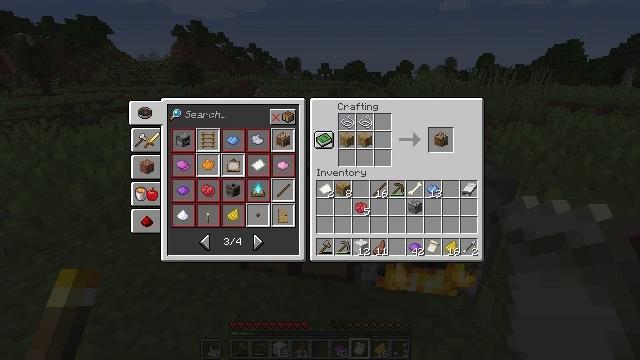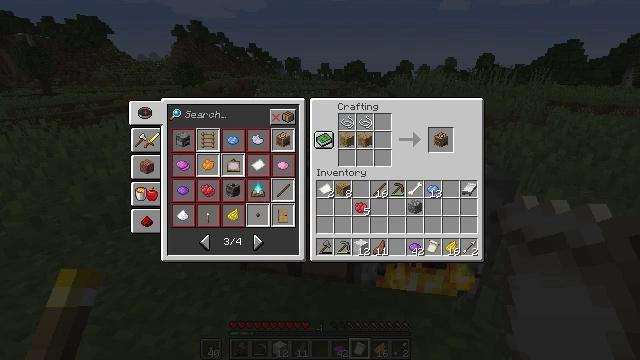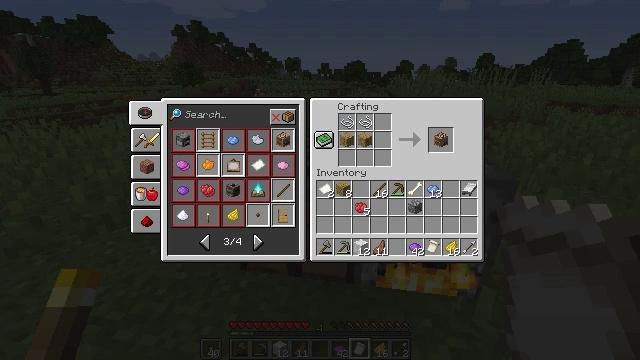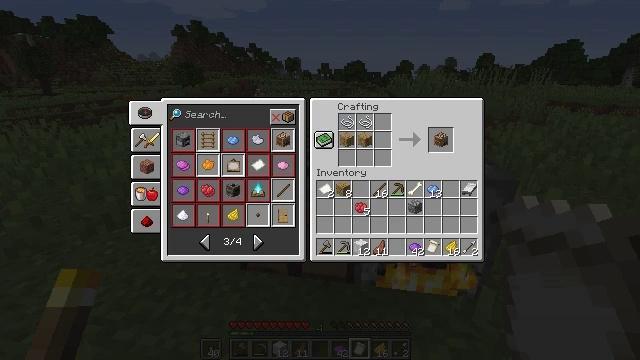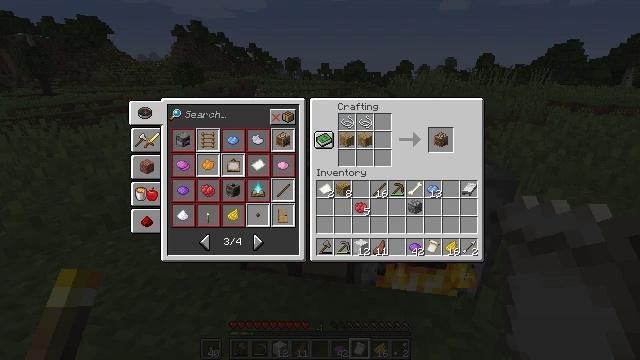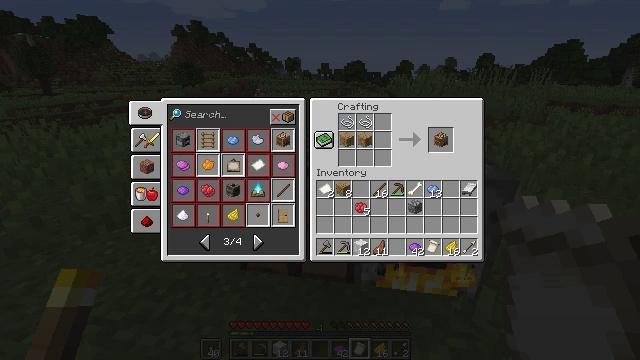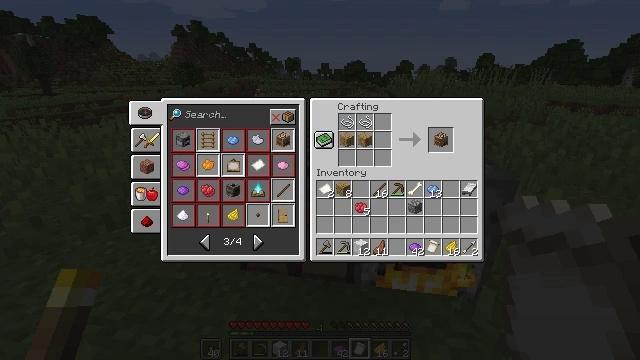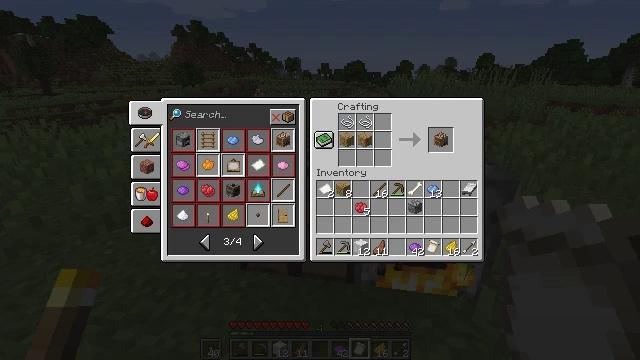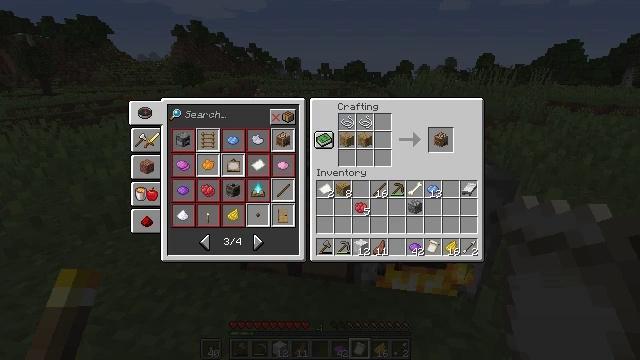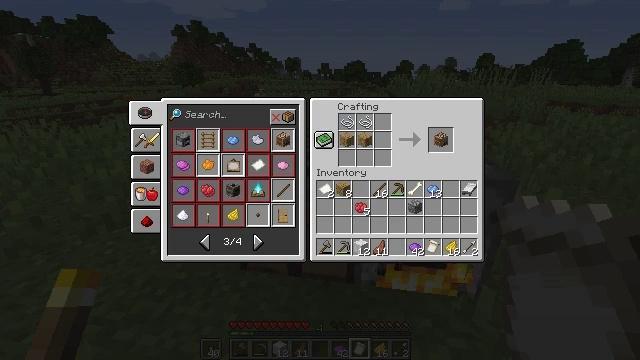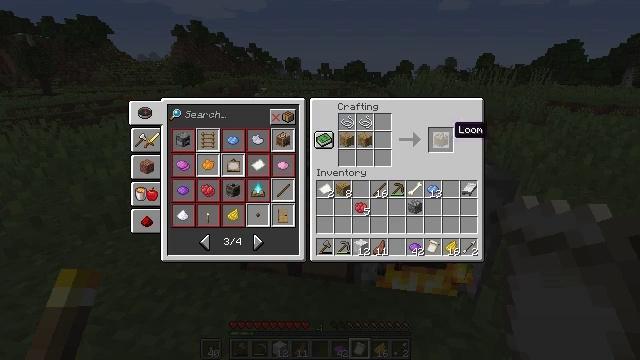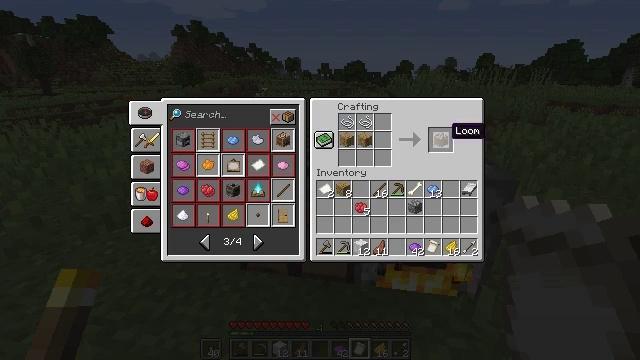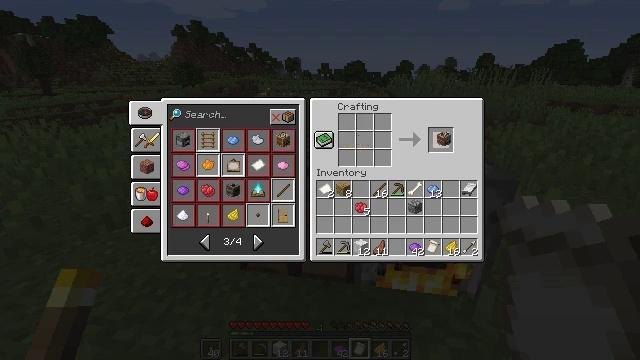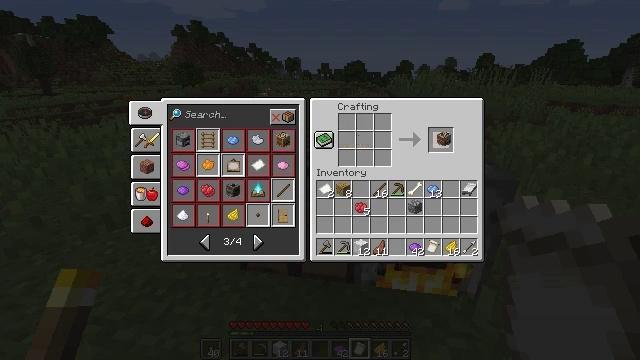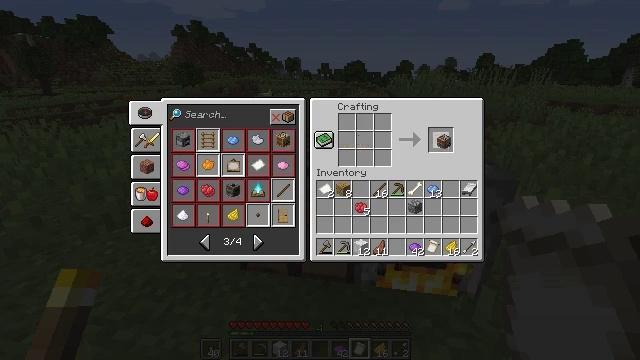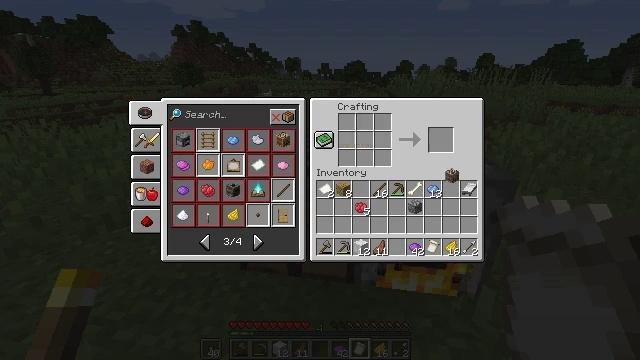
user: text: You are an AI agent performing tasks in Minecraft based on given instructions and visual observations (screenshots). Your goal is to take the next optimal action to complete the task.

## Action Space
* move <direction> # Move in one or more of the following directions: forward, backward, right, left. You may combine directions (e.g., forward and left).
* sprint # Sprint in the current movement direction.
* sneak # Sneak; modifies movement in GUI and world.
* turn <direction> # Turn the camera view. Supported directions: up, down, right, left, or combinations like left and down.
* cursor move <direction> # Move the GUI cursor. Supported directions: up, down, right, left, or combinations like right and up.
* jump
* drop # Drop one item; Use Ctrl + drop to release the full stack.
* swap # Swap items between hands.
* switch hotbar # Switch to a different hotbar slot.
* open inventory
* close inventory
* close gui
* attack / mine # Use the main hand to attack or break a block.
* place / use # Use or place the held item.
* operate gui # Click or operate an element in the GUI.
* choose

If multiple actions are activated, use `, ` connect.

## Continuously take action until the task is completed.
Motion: motion action
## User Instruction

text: Combine wooden planks and string to craft a loom.
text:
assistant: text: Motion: no_op
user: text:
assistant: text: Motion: no_op
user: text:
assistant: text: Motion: no_op
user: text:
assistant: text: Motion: no_op
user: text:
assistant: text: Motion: no_op
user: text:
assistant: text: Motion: no_op
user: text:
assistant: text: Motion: no_op
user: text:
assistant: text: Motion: no_op
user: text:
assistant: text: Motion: no_op
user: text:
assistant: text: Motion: no_op
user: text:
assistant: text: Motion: no_op
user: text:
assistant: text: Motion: operate gui
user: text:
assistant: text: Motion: operate gui
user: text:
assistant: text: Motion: operate gui
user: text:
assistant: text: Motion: cursor move right and down
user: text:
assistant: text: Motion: cursor move right and down
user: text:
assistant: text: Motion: no_op